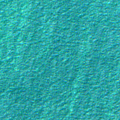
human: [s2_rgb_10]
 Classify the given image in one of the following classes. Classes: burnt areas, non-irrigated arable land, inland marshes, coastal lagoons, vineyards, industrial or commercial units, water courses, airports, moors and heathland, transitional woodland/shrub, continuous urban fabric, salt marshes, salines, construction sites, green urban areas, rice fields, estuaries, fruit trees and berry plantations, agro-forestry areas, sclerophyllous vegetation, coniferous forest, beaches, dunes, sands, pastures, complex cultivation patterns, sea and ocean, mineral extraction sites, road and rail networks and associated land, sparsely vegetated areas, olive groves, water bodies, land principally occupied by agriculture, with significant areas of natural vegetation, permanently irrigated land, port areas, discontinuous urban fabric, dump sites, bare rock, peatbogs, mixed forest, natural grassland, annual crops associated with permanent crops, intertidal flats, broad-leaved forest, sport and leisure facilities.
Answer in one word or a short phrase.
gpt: sea and ocean